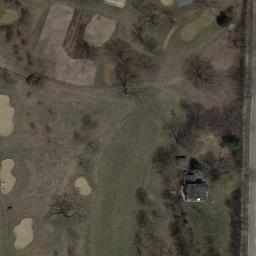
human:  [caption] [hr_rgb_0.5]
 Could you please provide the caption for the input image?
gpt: There are a few bunkers and several paths on the large lawn on the golf course, And many withered trees and a building .

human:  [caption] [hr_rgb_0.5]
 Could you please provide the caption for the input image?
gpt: There are three large bunkers and two paths .

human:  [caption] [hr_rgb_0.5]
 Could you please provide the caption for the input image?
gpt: The golf course has some fairways, Barrier trees and sandpits .

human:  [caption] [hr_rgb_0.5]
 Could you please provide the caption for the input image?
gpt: Numerous trees are near the golf course .

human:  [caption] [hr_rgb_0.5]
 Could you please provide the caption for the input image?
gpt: There are some bunkers and withered trees on the golf course .